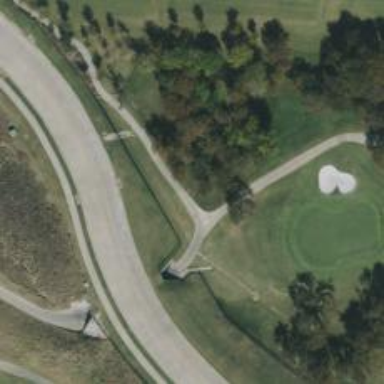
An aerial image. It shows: Pathway for golf carts.